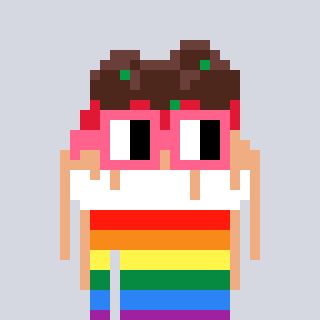
a pixel art character with square pink glasses, a spaghetti-shaped head and a foggrey-colored body on a cool background